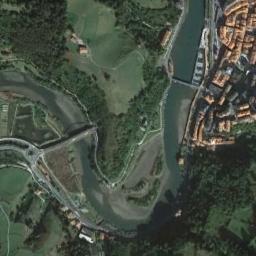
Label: river